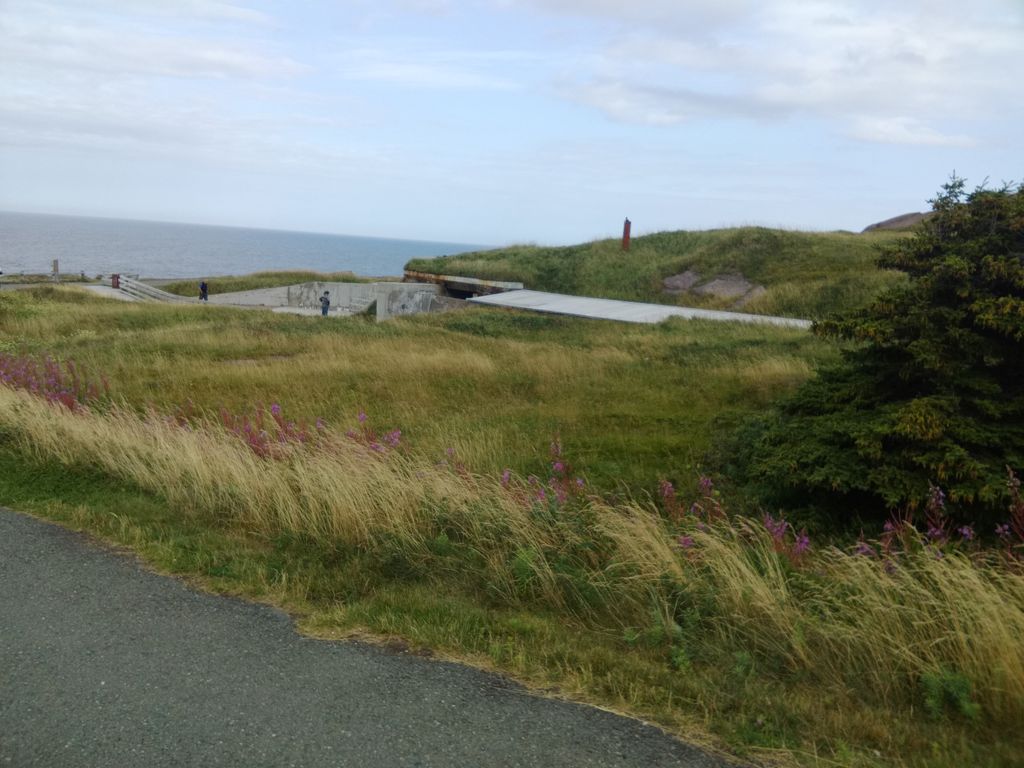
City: st_johns